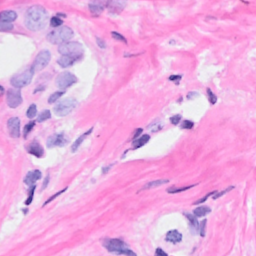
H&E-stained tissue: Breast